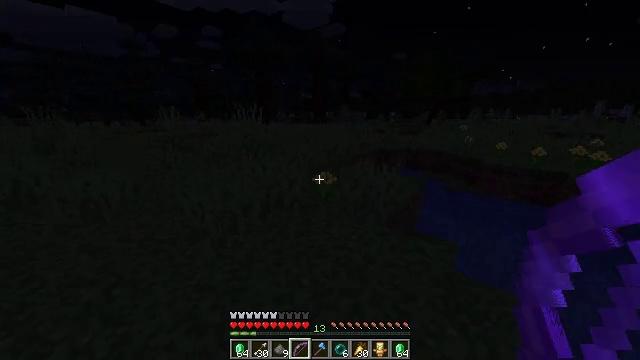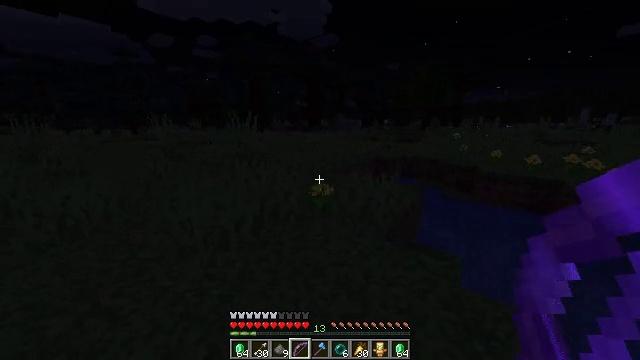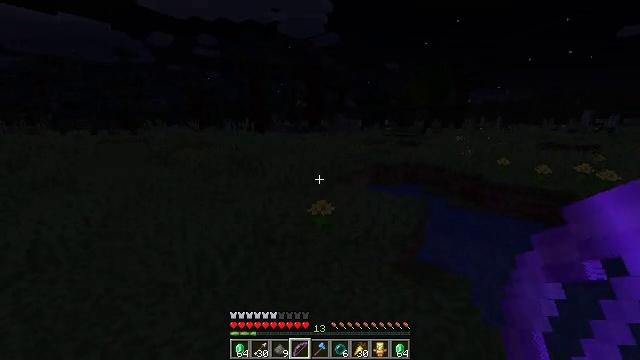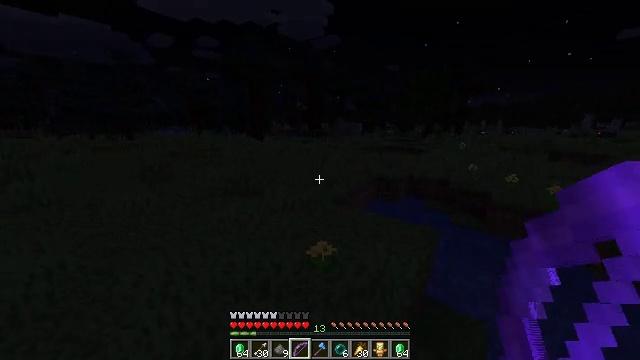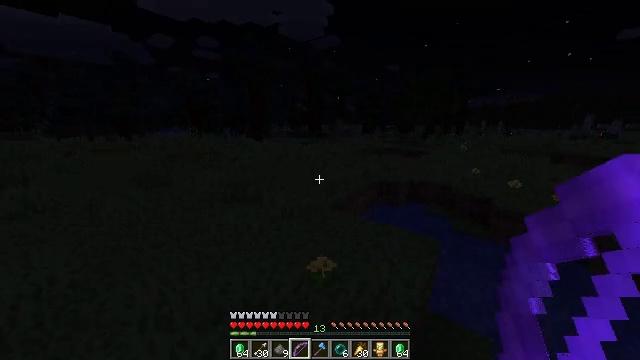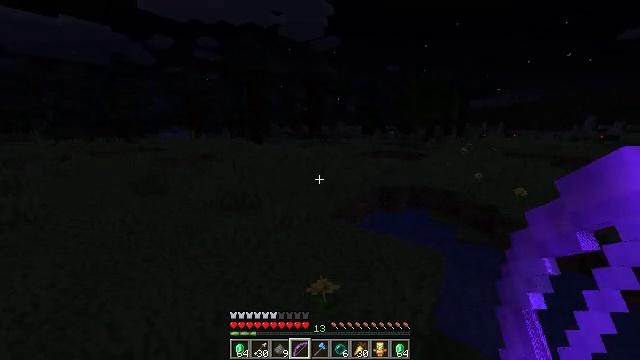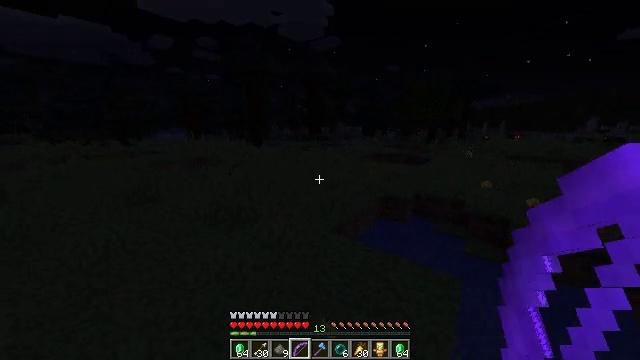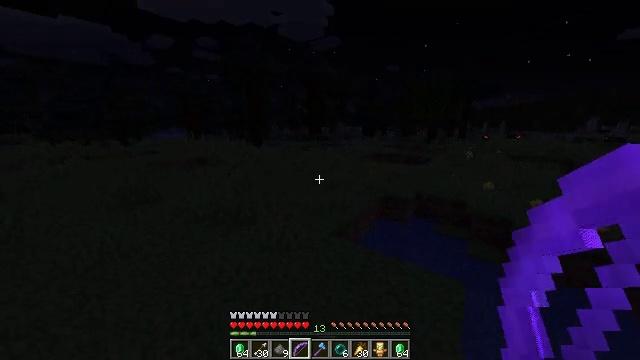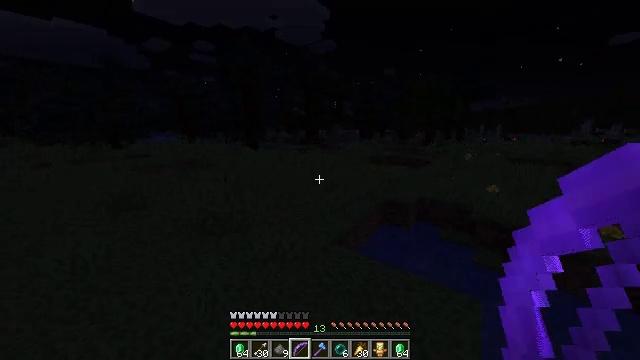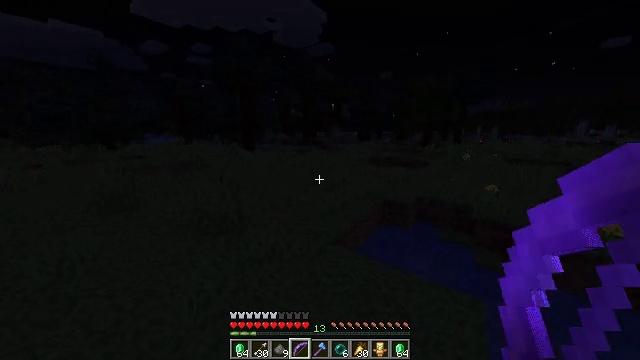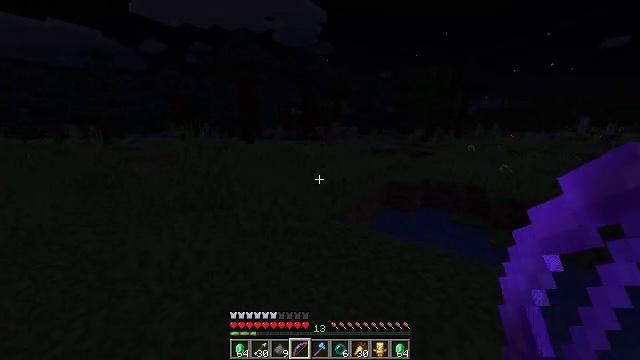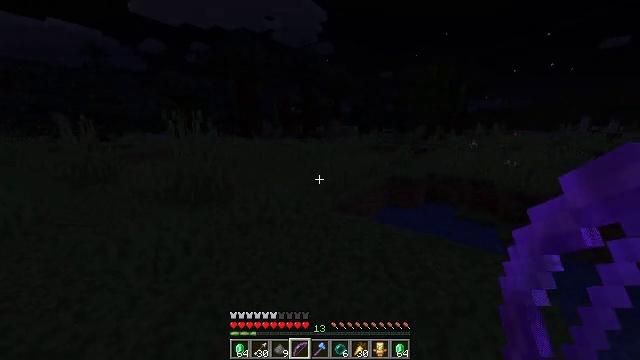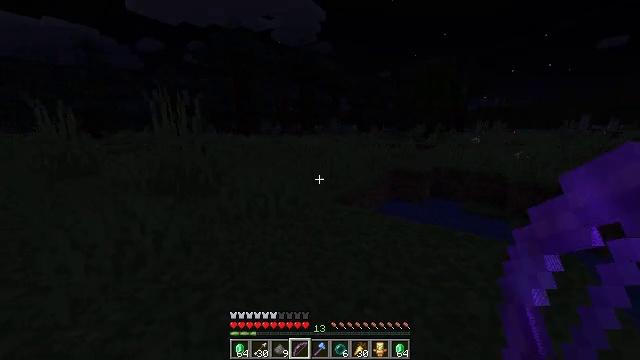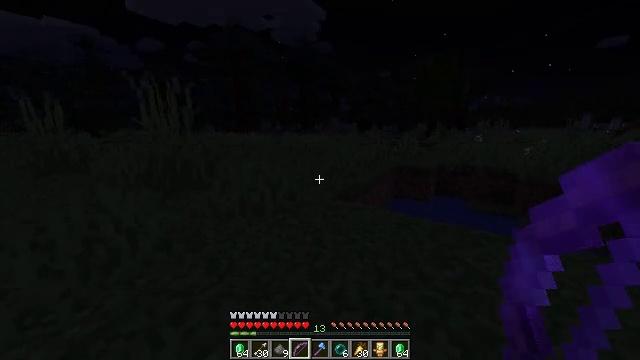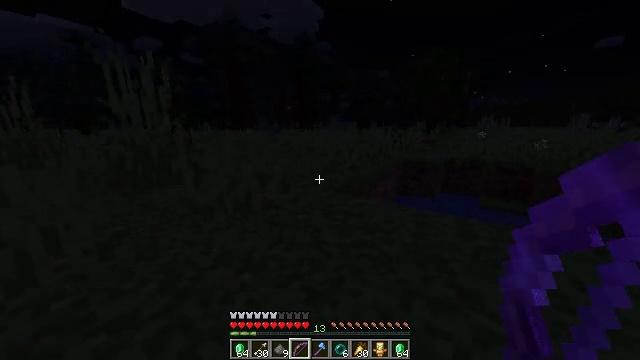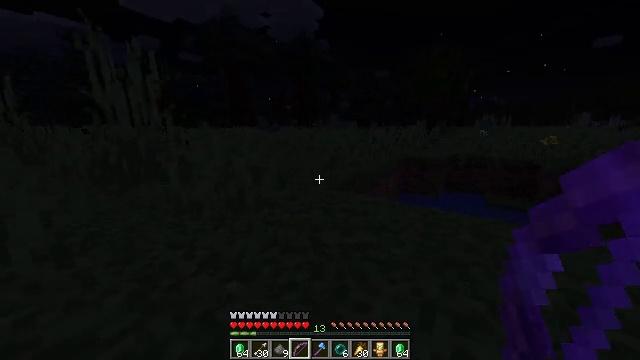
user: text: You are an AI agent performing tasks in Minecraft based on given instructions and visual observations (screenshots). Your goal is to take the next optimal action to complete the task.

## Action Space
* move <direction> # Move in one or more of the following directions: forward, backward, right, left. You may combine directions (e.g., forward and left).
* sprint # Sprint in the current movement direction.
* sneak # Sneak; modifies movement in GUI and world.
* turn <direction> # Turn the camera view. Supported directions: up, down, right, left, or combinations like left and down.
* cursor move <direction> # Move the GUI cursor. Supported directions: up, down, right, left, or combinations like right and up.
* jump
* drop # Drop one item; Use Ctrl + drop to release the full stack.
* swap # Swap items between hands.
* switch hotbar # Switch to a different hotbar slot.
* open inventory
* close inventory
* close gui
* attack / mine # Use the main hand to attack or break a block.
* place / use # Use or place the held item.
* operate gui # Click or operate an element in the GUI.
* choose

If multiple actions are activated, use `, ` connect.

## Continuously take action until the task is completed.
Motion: motion action
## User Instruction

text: Use paper and gunpowder to craft a firework rocket.
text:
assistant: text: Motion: move forward, sprint, turn right and up
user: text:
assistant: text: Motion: move forward, sprint, jump
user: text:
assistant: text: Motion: move forward, sprint, jump
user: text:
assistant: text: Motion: move forward, sprint, jump
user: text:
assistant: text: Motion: move forward, sprint, jump
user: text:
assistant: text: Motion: move forward, sprint
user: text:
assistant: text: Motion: move forward, sprint
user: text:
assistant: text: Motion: move forward, sprint, jump
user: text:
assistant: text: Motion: move forward, sprint, jump
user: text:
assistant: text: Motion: move forward, sprint, jump
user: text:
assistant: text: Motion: move forward, sprint, jump
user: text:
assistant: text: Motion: move forward, sprint, jump
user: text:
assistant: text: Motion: move forward, sprint, jump
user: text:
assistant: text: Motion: move forward, sprint, jump
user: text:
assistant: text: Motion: move forward, sprint, jump
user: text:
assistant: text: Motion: move forward, sprint, jump
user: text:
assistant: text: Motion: move forward, sprint, jump
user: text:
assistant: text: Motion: move forward, sprint, jump
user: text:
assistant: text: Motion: move forward, sprint, jump
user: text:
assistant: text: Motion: move forward, sprint, jump
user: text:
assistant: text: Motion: move forward, sprint, turn right, jump
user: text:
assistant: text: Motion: move forward, sprint, turn right, jump
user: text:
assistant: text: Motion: move forward, sprint, turn right and up, jump
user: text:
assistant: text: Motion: move forward, sprint, turn right and up, jump
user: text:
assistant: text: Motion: move forward, sprint, turn right and up, jump
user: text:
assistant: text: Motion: move forward, sprint, turn right
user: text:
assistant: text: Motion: move forward, sprint, turn right
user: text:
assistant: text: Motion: move forward and move left, sprint, turn right
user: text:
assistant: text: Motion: move forward and move left, sprint, turn right
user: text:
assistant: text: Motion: move forward and move left, sprint, turn right